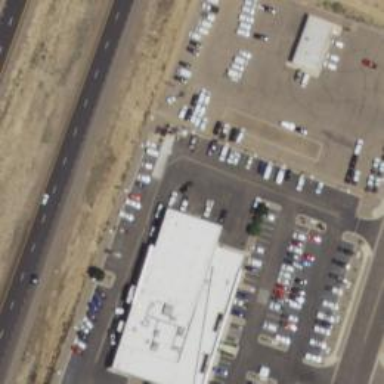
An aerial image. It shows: Building housing car shop.